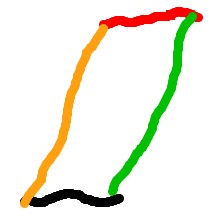
Shape: parallelogram